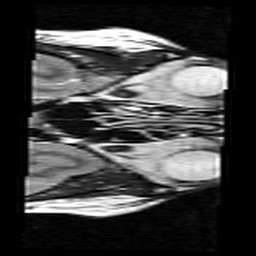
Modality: T2w
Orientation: axial
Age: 32
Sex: female
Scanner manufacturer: siemens
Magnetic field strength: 3 T
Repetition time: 7 s
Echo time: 0.085 s